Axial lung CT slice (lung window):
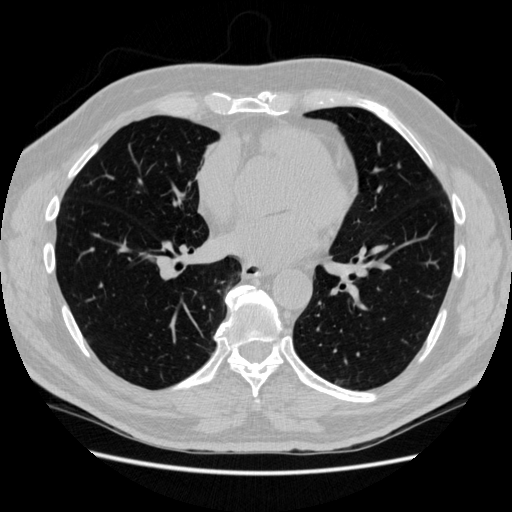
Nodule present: no